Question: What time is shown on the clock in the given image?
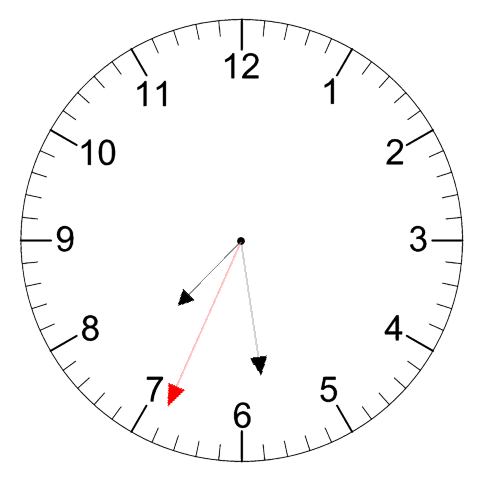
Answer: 07:28:34